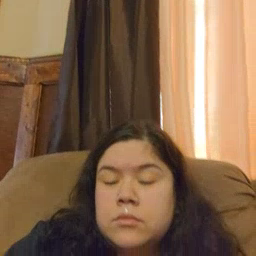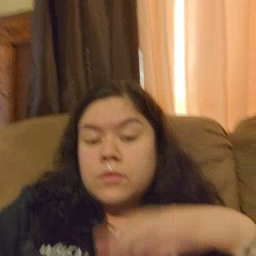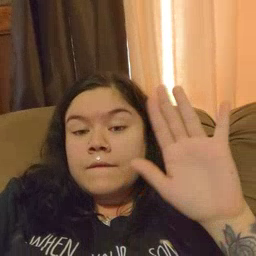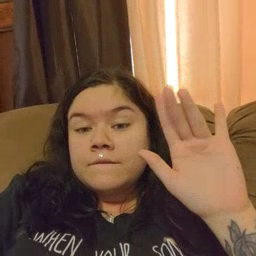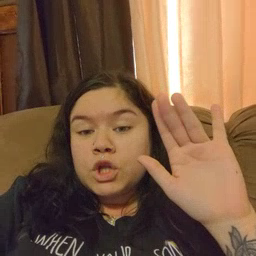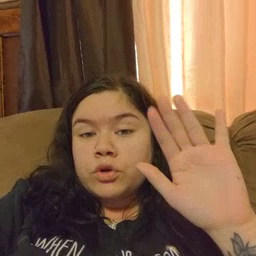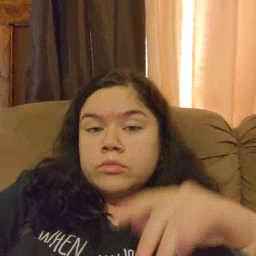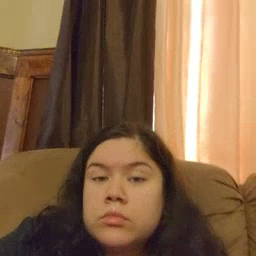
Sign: finger